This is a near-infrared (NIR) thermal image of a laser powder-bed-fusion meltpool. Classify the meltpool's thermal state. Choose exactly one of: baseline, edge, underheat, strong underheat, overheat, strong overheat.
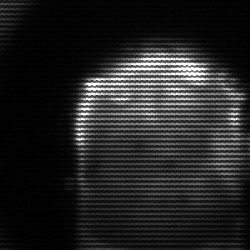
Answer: baseline